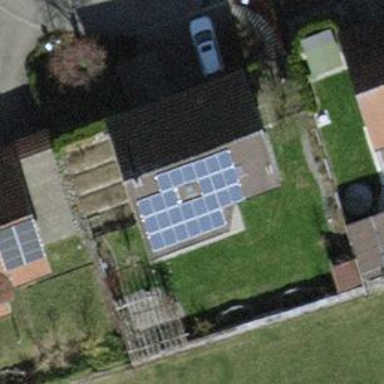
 consisting of solar photovoltaic panels."